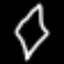
Label: diamond